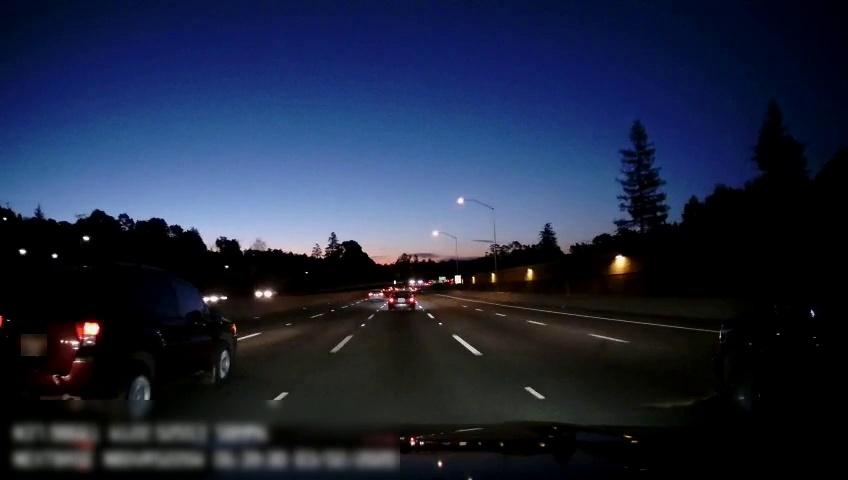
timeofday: Night
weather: Other
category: Drivable Space
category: Vehicles | Car
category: Vehicles | Car
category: Vehicles | SUV
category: Vehicles | SUV
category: Vehicles | Car
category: Vehicles | SUV
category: Lanes | Alternate Lane
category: Lanes | Alternate Lane
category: Lanes | Current Lane
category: Lanes | Current Lane
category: Lanes | Alternate Lane
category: Lanes | Alternate Lane